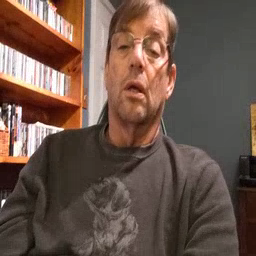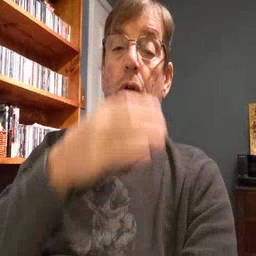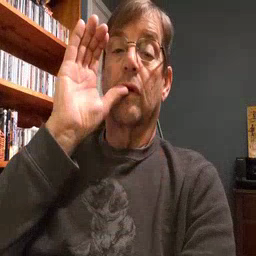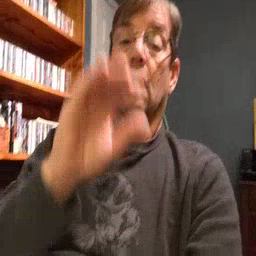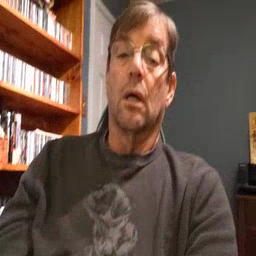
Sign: drink